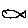
Label: fish